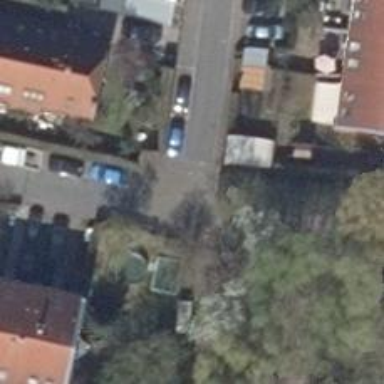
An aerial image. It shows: Living street.